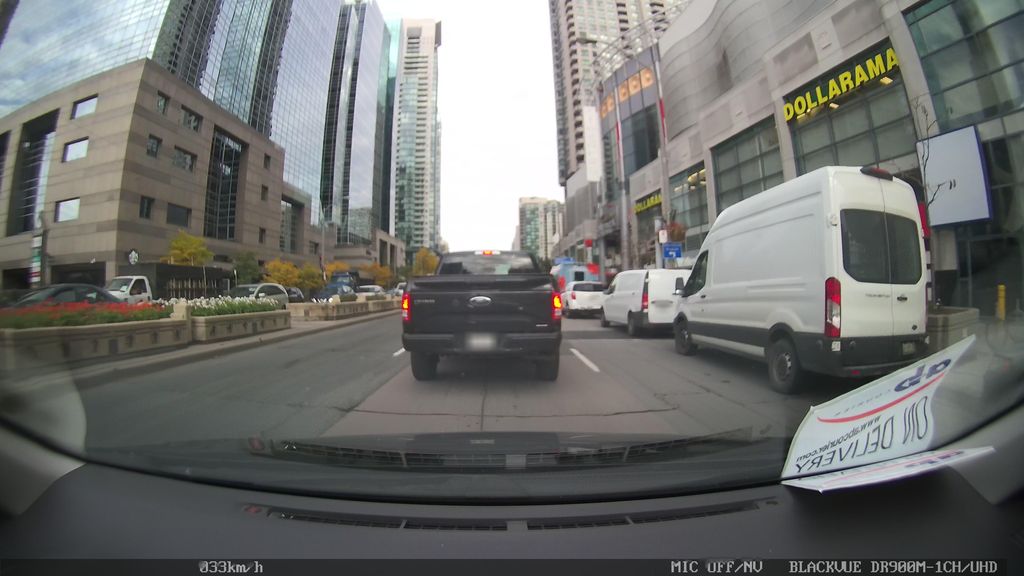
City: toronto